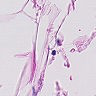
Metastatic tissue present: no